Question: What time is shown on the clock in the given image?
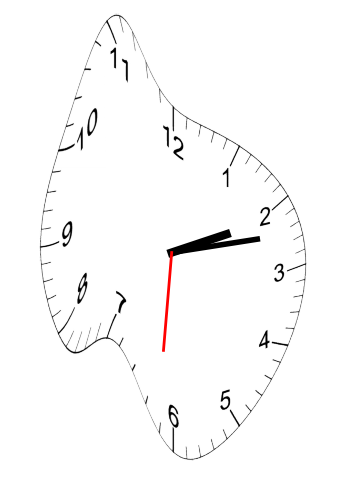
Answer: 02:12:31